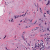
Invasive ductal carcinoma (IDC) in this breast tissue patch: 1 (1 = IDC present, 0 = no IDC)